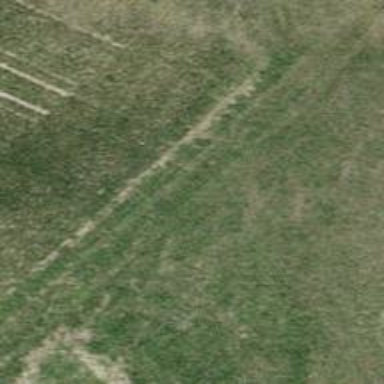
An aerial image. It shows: Grass track road with grade 5 tracktype.